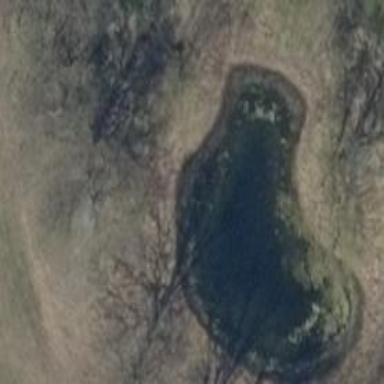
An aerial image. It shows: Peaceful pond surrounded by nature.